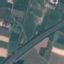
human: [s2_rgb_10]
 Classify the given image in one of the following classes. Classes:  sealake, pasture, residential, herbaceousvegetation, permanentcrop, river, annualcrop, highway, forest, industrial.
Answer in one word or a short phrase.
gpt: Highway